Question: Goal:
Install Developer SQL Server 2012+ Business intelligence and its SSIS, SSRS and SSAS in my computer.
Problem:
Can't find the settings or something similar in the install selection to install SSIS, SSRS and SSAS in my computer.
Before doing the installation, a screen was displayed with selection of feature. Look at the picture.

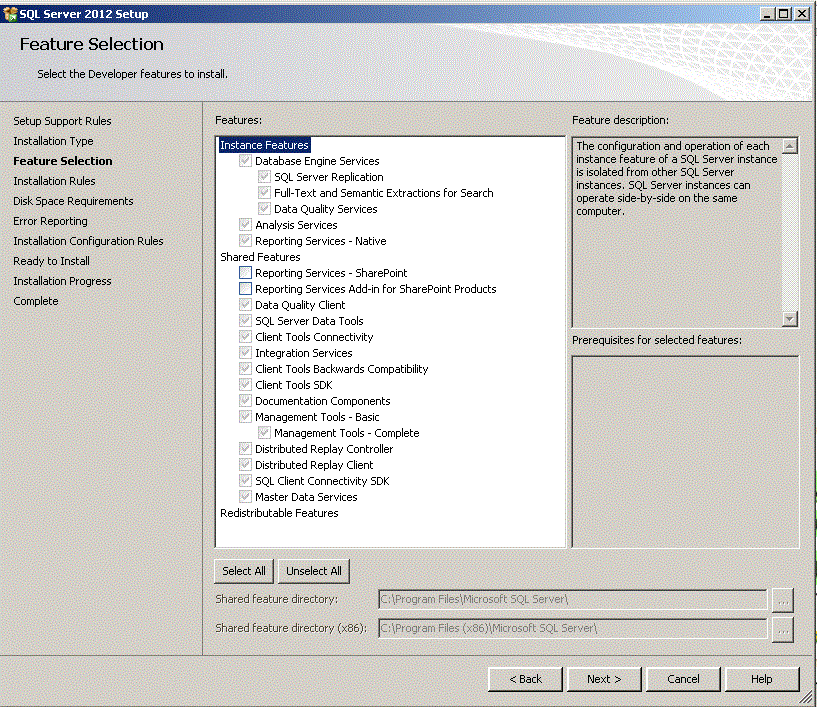
Answer: It is in the Developer Ed of VS 2012. You just have to look for it now because they separated it out into a different place. Look for SQL Server Data Tools 2012 in your start menus and launch it; however, if it does not come up, then navigate to find your VS 2010 and start it up and load up your Integration Services project in there. This is what I had to do.